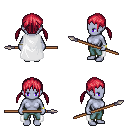
a pixel art fantasy rpg character, female body template, dark elf, purple skin, white cape, teal pants, ruby red twin-tailed hairstyle, bracelets, spear, four views (front, back, left, right), 2x2 character sprite sheet, small pixel art, hard edges, no anti-aliasing